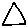
Label: triangle